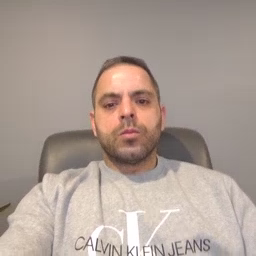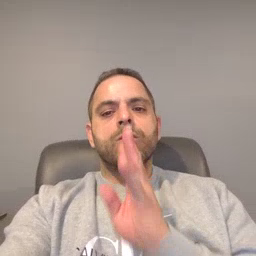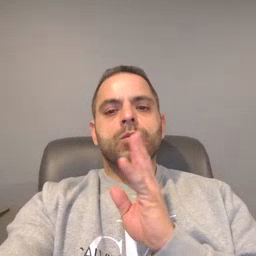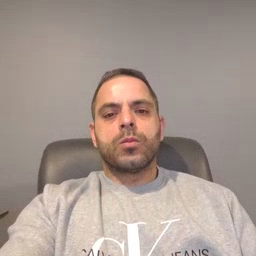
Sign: talk